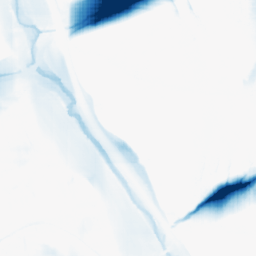
Category: morphological
Decomposition family: morphological_square
Decomposition parameters: operation: closing
size: 50
Upsampling method: sinc_blackman
Upsampling parameters: scale: 2
kernel_size: 4
Upsampling scale: 2